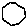
Label: hexagon